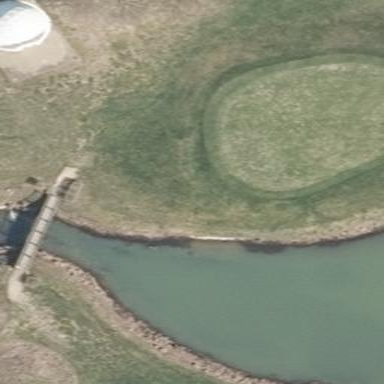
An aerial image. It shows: Golf green.